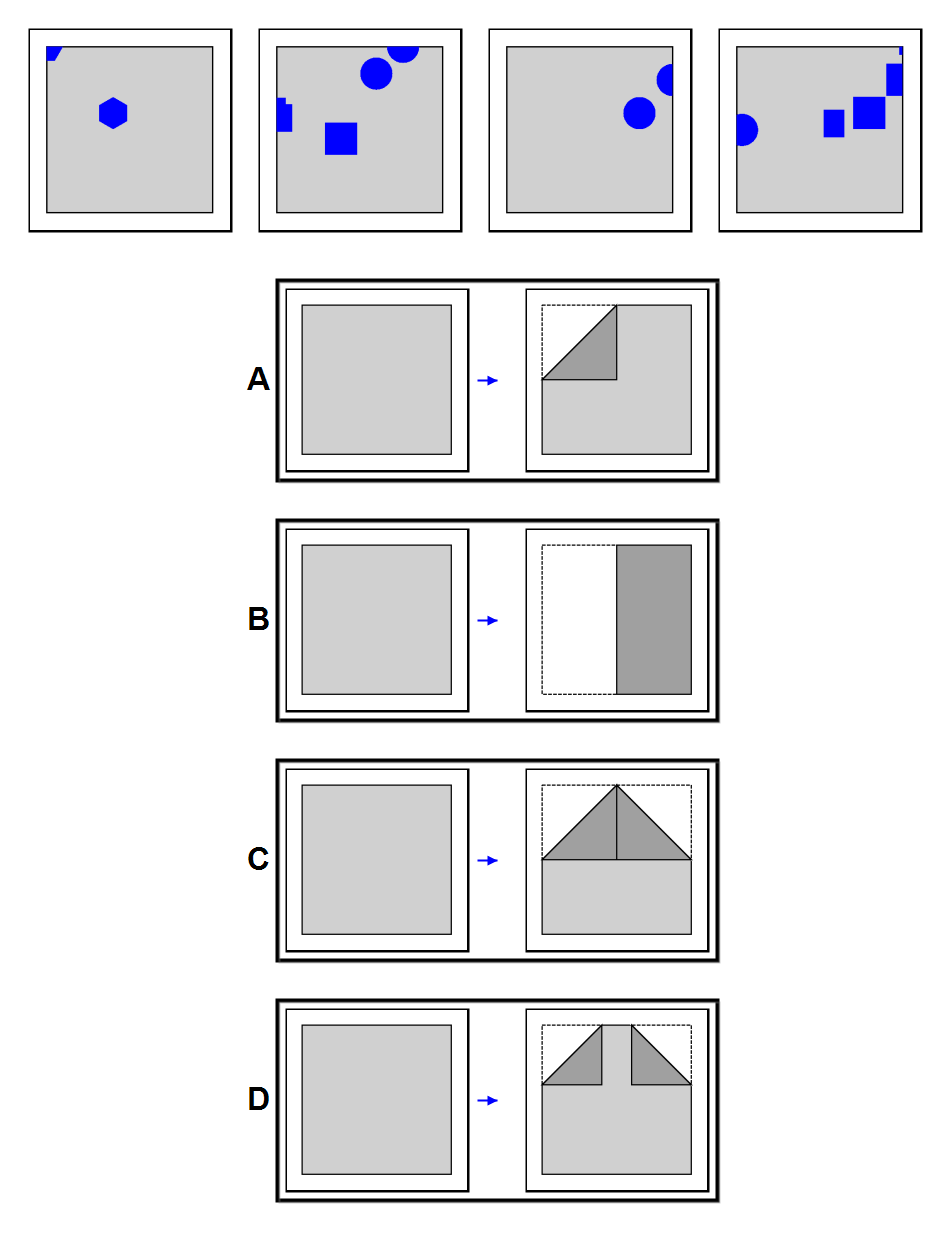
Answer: D